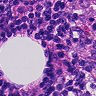
Metastatic tissue present: no